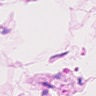
Metastatic tissue present: no